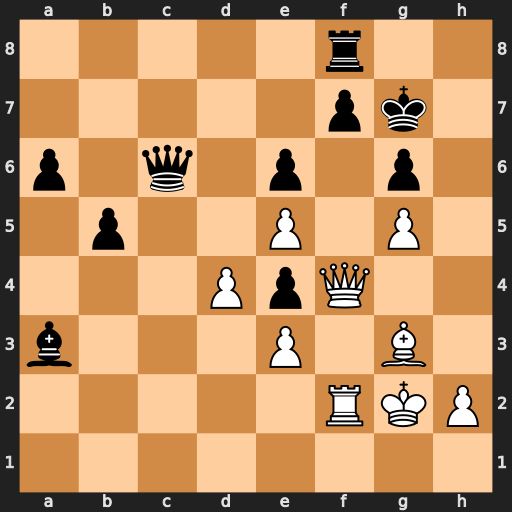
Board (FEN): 5r2/5pk1/p1q1p1p1/1p2P1P1/3PpQ2/b3P1B1/5RKP/8
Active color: w
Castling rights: -
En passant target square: -
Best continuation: Qf6+ Kg8 Rf4 Be7 Qxe7